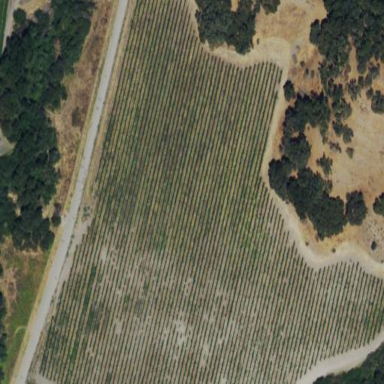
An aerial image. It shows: Vineyard growing grapes.